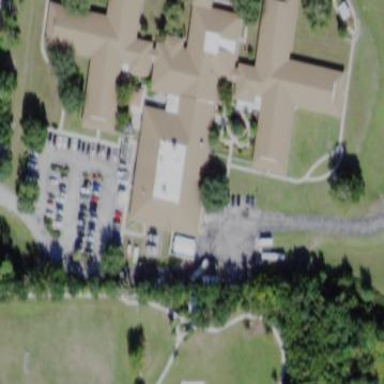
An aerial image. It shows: Nursing home building.